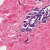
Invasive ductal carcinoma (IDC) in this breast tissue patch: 0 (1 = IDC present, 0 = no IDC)